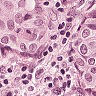
Metastatic tissue present: yes